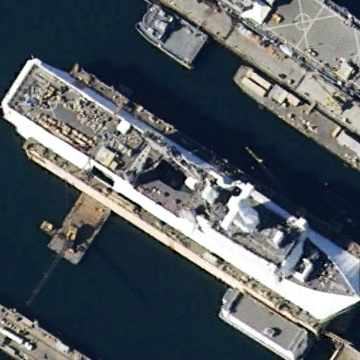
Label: combat